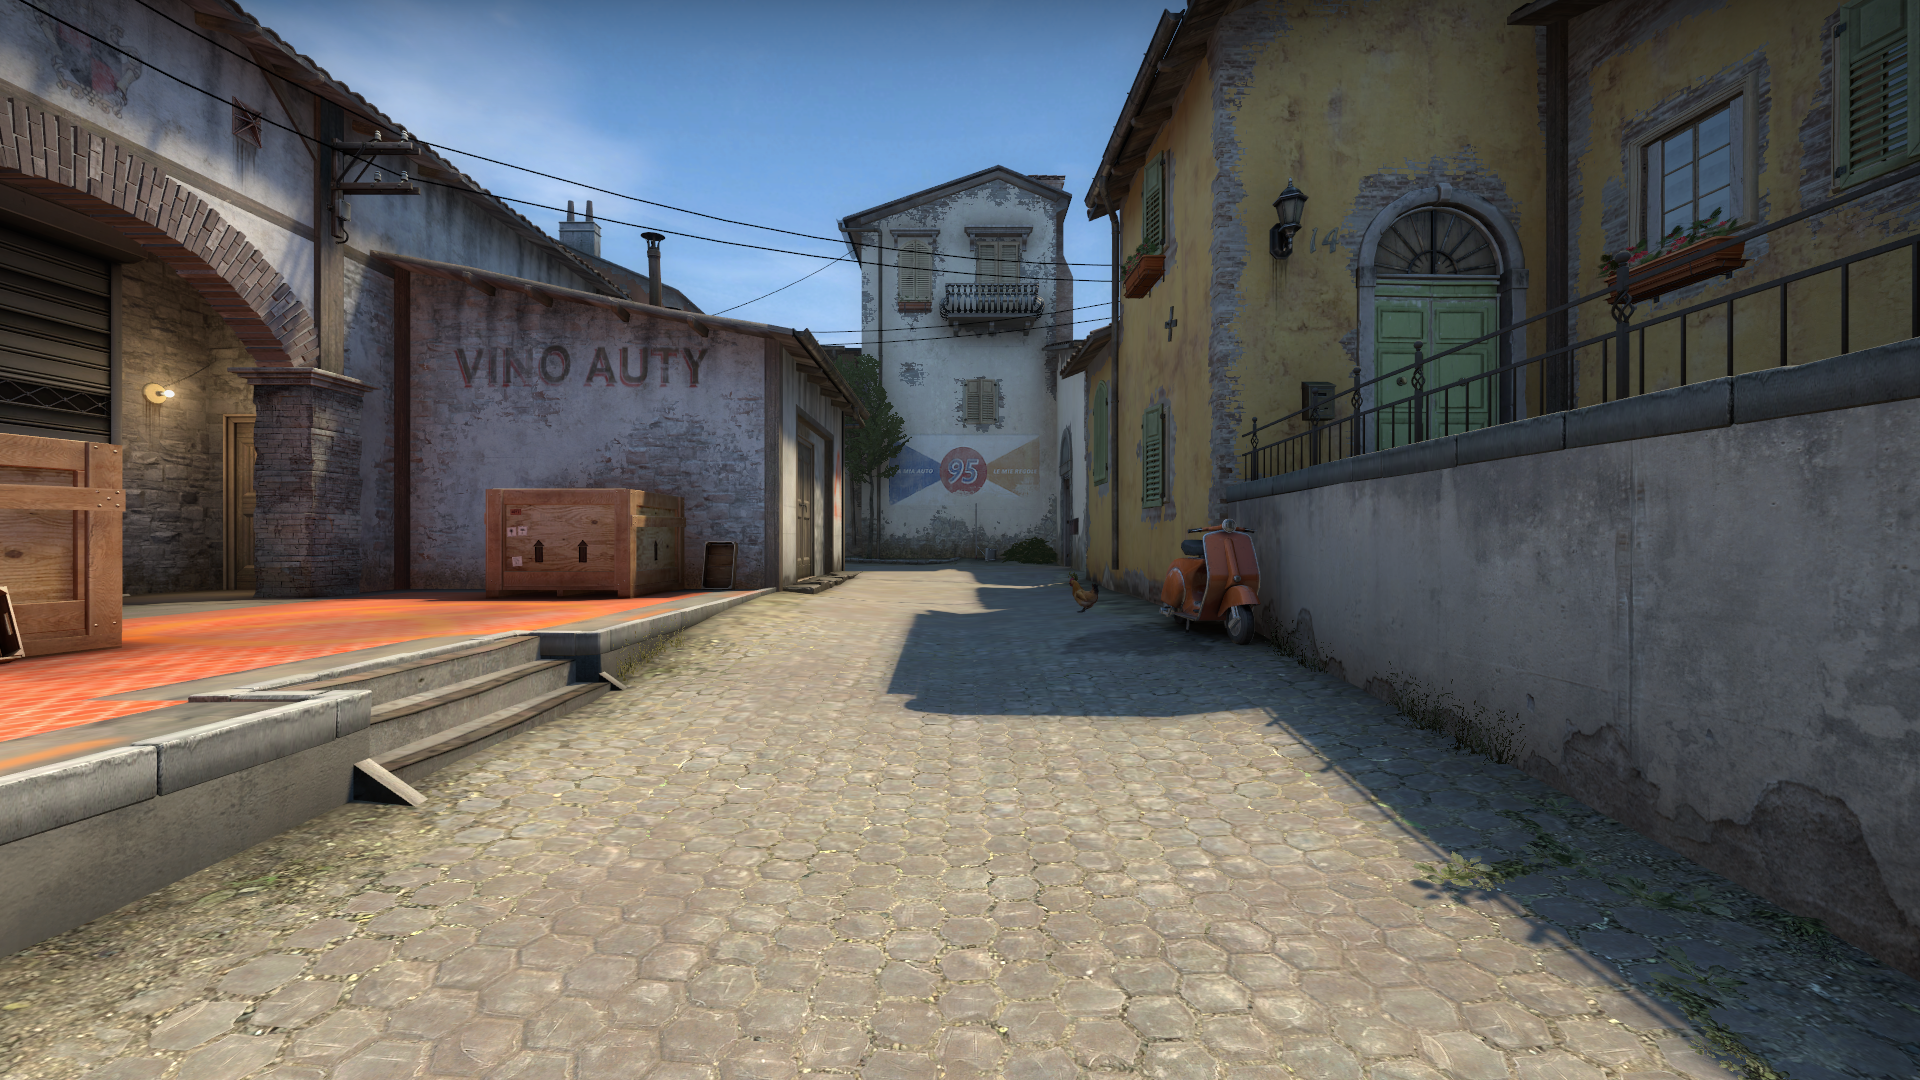
Map: de_inferno